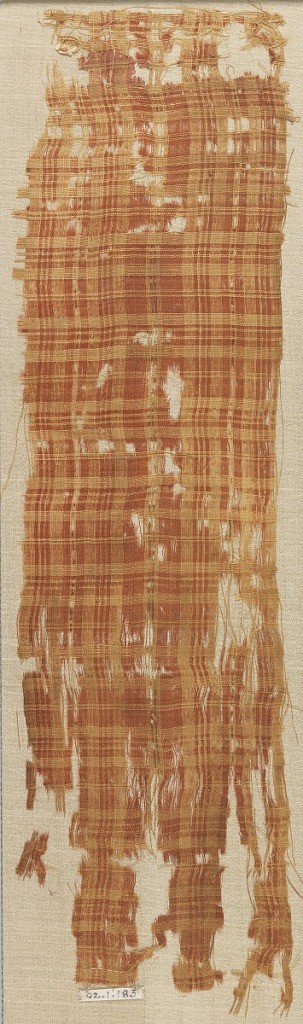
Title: Fragment
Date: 13th century
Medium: linen, silk Technique: plain weave
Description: Red and tan plaid.